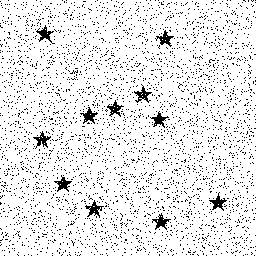
Squares: 0
Triangles: 0
Stars: 11
Total shapes: 11